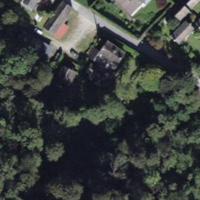
EUNIS habitat code: 44
Species observed at this site:
Corvus corax